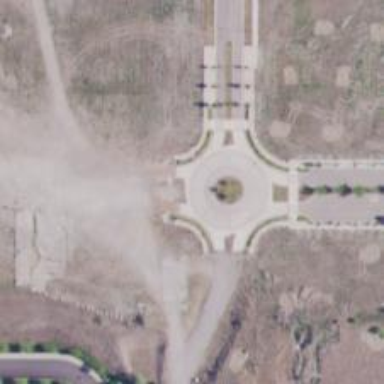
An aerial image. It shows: Unclassified road featuring roundabout.